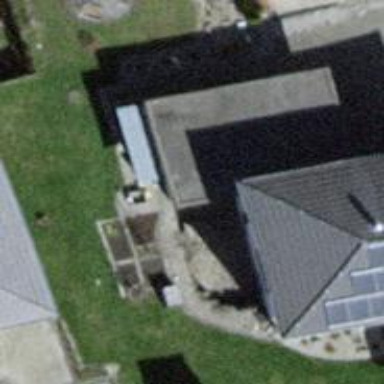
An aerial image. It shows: Garage.